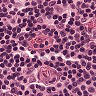
Metastatic tissue present: no